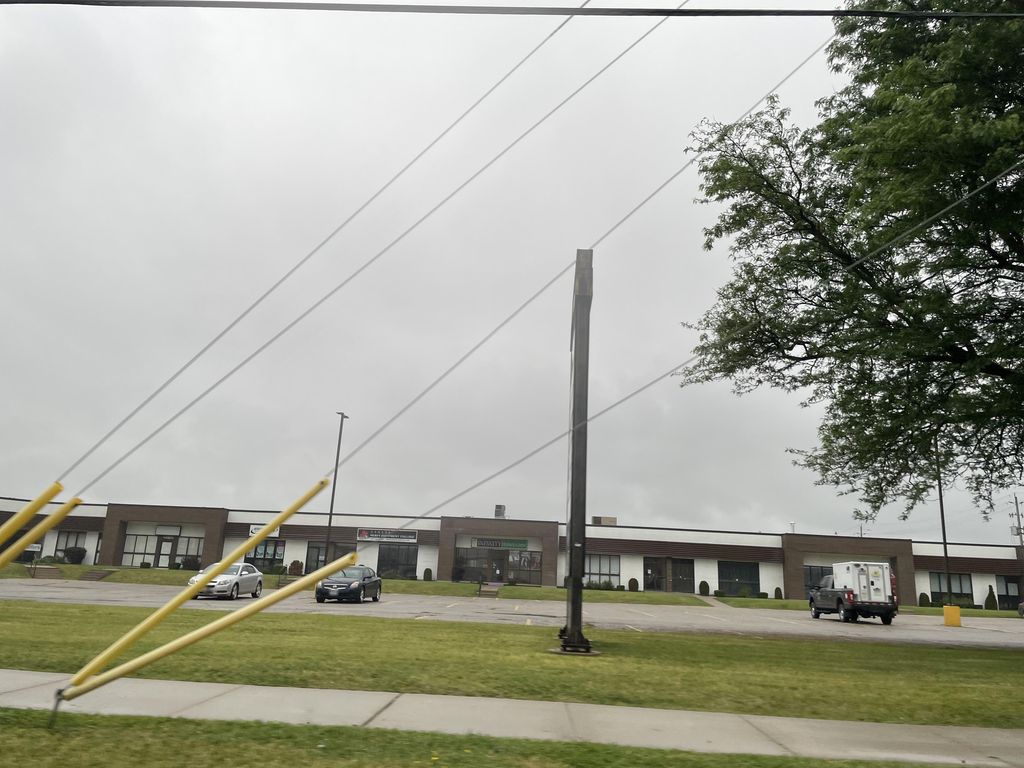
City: kitchener-waterloo